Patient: sex F, age 71
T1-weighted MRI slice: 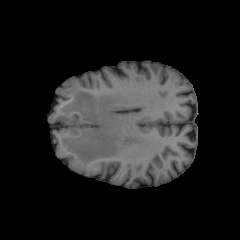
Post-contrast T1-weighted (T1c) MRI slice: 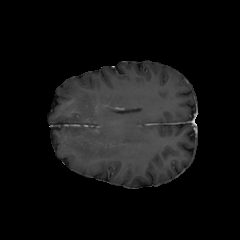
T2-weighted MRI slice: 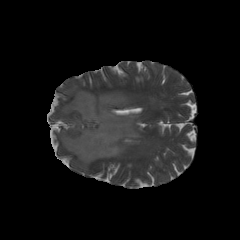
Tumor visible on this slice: yes
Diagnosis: Glioblastoma, IDH-wildtype
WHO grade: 4